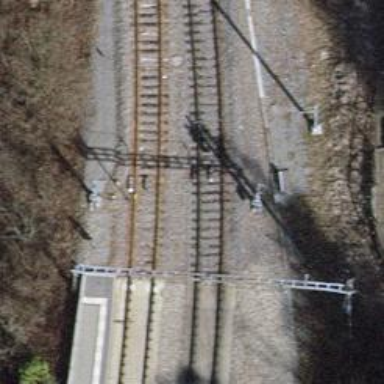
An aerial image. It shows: Single-track electrified railway siding with contact line for service.